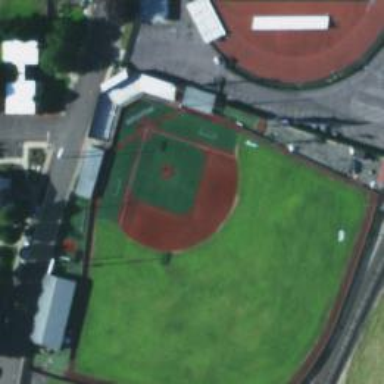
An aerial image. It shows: Baseball pitch for leisure and sports activities.